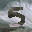
Label: 5